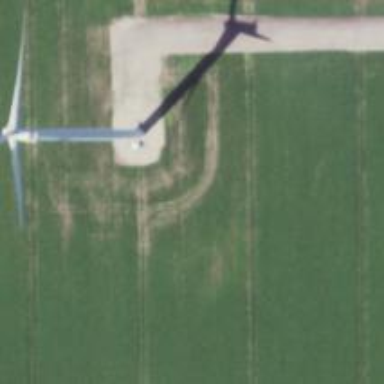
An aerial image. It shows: Wind generator powered by horizontal-axis wind turbine.